Aerial crown-view tile of a tropical tree (Barro Colorado Island, Panama), acquired 20240813:
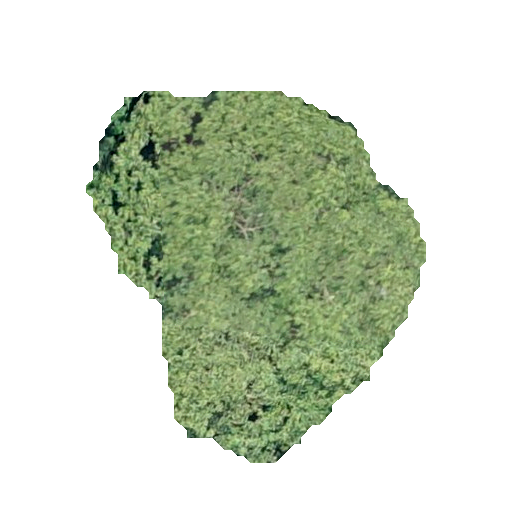
Species: Hieronyma alchorneoides
GBIF accepted scientific name: Hieronyma alchorneoides
Crown area: 128.171 m²